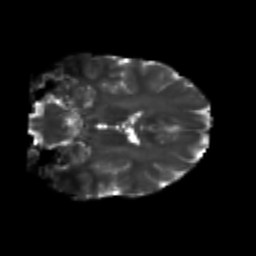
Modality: T2w
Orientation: coronal
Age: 26
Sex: male
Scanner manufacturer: siemens
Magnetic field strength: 3 T
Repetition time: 3.5 s
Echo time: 0.113 s